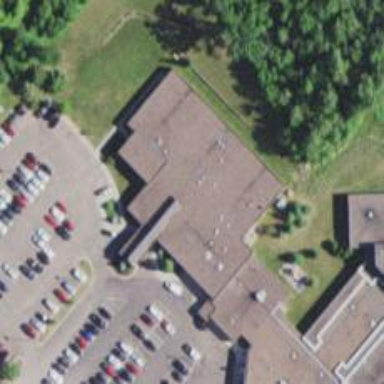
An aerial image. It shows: Healthcare clinic.